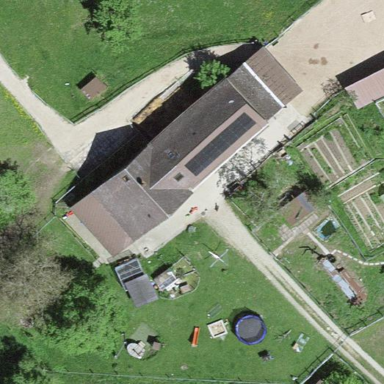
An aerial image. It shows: Farmyard area.